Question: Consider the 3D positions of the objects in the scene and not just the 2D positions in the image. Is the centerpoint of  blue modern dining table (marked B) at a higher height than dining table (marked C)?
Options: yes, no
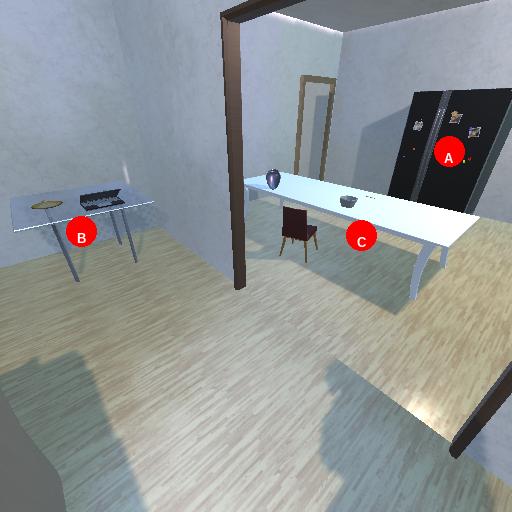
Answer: yes